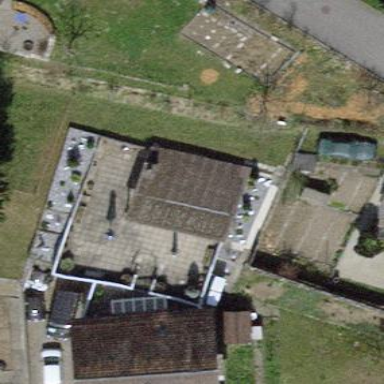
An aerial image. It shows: View of roof of building.